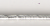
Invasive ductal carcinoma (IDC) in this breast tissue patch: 0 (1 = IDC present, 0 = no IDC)